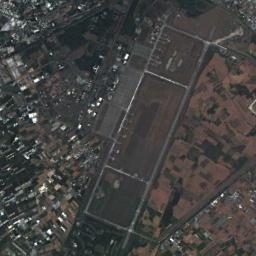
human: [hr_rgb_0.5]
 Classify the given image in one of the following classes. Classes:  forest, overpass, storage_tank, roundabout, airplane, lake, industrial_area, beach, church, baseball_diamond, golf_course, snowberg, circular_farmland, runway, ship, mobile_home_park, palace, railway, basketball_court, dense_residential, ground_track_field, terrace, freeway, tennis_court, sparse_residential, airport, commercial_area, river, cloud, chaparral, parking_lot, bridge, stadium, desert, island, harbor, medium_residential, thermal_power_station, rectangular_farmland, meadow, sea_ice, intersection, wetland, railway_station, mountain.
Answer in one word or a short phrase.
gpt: airport